Question: '''
MainActivity mActivity = new MainActivity();
mActivity.countRecords();
'''
The Way I Used to call function countRecords() Which it was inside OnClickListenerCreateStudent class But I found the message when the button is pressed but with this a way no problems
((MainActivity)context).countRecords(); What is the difference between them now ?

'''
package com.example.train1;
import android.app.Activity;
import android.os.Bundle;
import android.view.Menu;
import android.view.MenuItem;
import android.widget.Button;
import android.widget.TextView;
public class MainActivity extends Activity {
@Override
protected void onCreate(Bundle savedInstanceState) {
super.onCreate(savedInstanceState);
setContentView(R.layout.activity_main);
Button buttonCreateLocation = (Button) findViewById(R.id.buttonCreateStudent);
buttonCreateLocation.setOnClickListener(new OnClickListenerCreateStudent());
countRecords();
}
public void countRecords() {
int recordCount = new TableControllerStudent(this).count();
TextView textViewRecordCount = (TextView) findViewById(R.id.textViewRecordCount);
textViewRecordCount.setText(recordCount + " records found.");
}
@Override
public boolean onCreateOptionsMenu(Menu menu) {
// Inflate the menu; this adds items to the action bar if it is present.
getMenuInflater().inflate(R.menu.main, menu);
return true;
}
@Override
public boolean onOptionsItemSelected(MenuItem item) {
// Handle action bar item clicks here. The action bar will
// automatically handle clicks on the Home/Up button, so long
// as you specify a parent activity in AndroidManifest.xml.
int id = item.getItemId();
if (id == R.id.action_settings) {
return true;
}
return super.onOptionsItemSelected(item);
}
}
package com.example.train1;
import android.app.AlertDialog;
import android.content.Context;
import android.content.DialogInterface;
import android.view.LayoutInflater;
import android.view.View;
import android.widget.EditText;
import android.widget.Toast;
import android.app.Activity;
public class OnClickListenerCreateStudent implements View.OnClickListener {
//MainActivity M_activity;
//MainActivity mActivity// = new MainActivity();
@Override
public void onClick(View view) {
//M_activity = new MainActivity();
final Context context = view.getContext();
LayoutInflater inflater = (LayoutInflater)context.getSystemService(Context.LAYOUT_INFLATER_SERVICE);
final View formElementsView = inflater.inflate(R.layout.student_input_form, null, false);
final EditText editTextStudentFirstname = (EditText) formElementsView.findViewById(R.id.editTextStudentFirstname);
final EditText editTextStudentEmail = (EditText) formElementsView.findViewById(R.id.editTextStudentEmail);
new AlertDialog.Builder(context).setView(formElementsView).setTitle("Create Student")
.setPositiveButton("Add",
new DialogInterface.OnClickListener() {
// countRecords();
public void onClick(DialogInterface dialog, int id) {
String studentFirstname = editTextStudentFirstname.getText().toString();
String studentEmail = editTextStudentEmail.getText().toString();
ObjectStudent objectStudent = new ObjectStudent();
objectStudent.firstname= studentFirstname;
objectStudent.email= studentEmail;
// call to table controller stud and put objectData
boolean createSuccessful = new TableControllerStudent(context).create(objectStudent);
if(createSuccessful){
Toast.makeText(context, "Student information was saved.", Toast.LENGTH_SHORT).show();
}else{
Toast.makeText(context, "Unable to save student information.", Toast.LENGTH_SHORT).show();
}
((MainActivity)context).countRecords();
MainActivity mActivity = new MainActivity();
mActivity.countRecords();
//((MainActivity)).
dialog.cancel();
}
}).show();
// Toast.makeText(context," "+context , Toast.LENGTH_LONG).show();
}
public class ObjectStudent {
int id;
String firstname;
String email;
public ObjectStudent(){
}
}
// class End
}
'''
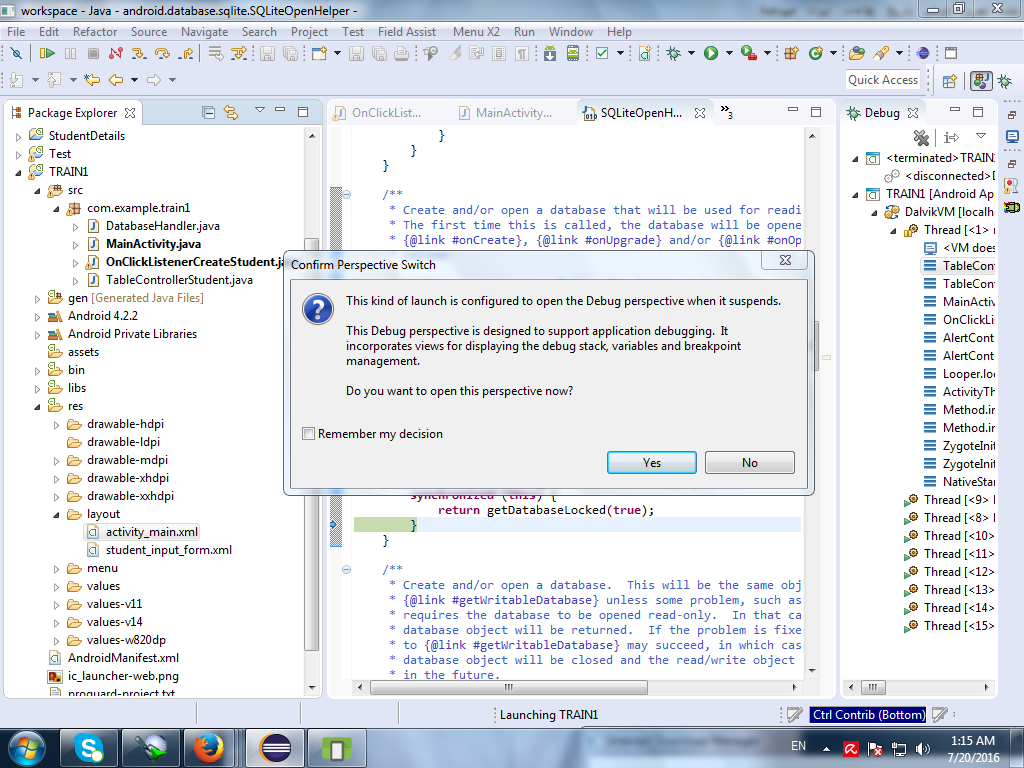
Answer: Never create your activities with the constructor, they're bound to not be initialized correctly sooner or later.
Create the 'Activity' via the 'Intent', as <URL>:
'''
Intent intent = new Intent(this, DisplayMessageActivity.class);
'''